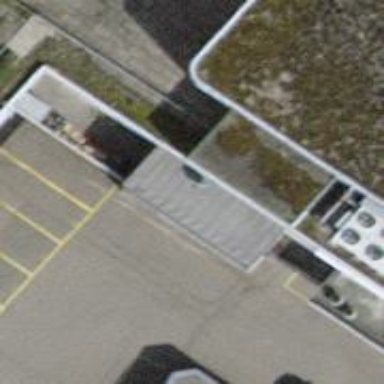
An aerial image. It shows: Parking area.